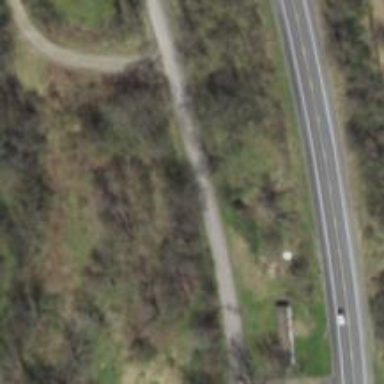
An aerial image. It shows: Abandoned road.